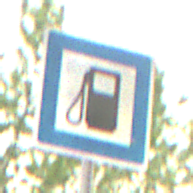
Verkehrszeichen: Tankstelle
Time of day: MorningAfternoon
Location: Outdoor (Nature)
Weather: Overcast
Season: NotSpecified
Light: Natural